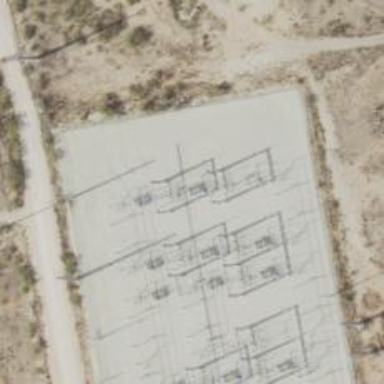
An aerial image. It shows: Switch for power supply.